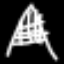
Label: The Eiffel Tower